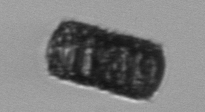
Label: Paralia_sulcata